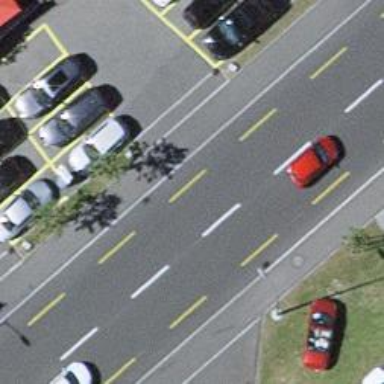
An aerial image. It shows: Sidewalk along the footway.